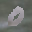
Label: 0